Question: I have used viewpager for showing the data of per month. and I want to change the title of collapsing toolbar accroding to change in viewpager's page.
Collapsing toolbar title only changes when scrolling up the toolbar.

my layout
'''
<android.support.design.widget.CoordinatorLayout xmlns:android="http://schemas.android.com/apk/res/android"
xmlns:app="http://schemas.android.com/apk/res-auto"
android:layout_width="match_parent"
android:layout_height="match_parent">
<android.support.v4.widget.NestedScrollView
android:layout_width="match_parent"
android:layout_height="match_parent"
app:layout_behavior="@string/appbar_scrolling_view_behavior">
<LinearLayout
android:layout_width="match_parent"
android:layout_height="match_parent"
android:orientation="vertical">
<android.support.v4.view.ViewPager
android:id="@+id/view_pager"
android:layout_width="match_parent"
android:layout_height="@dimen/activity_history_view_pager_height" />
</LinearLayout>
</android.support.v4.widget.NestedScrollView>
<android.support.design.widget.AppBarLayout
android:id="@+id/my_layout"
android:layout_width="match_parent"
android:layout_height="wrap_content"
android:layout_alignParentTop="true">
<android.support.design.widget.CollapsingToolbarLayout
android:id="@+id/collapsing_toolbar"
android:layout_width="match_parent"
android:layout_height="@dimen/activity_history_collapsing_toolbar_height"
android:fitsSystemWindows="true"
app:contentScrim="?attr/colorPrimary"
app:layout_scrollFlags="scroll|exitUntilCollapsed">
<android.support.v7.widget.Toolbar
android:id="@+id/toolbar_flexible_space"
android:layout_width="match_parent"
android:layout_height="?attr/actionBarSize"
android:background="?attr/colorPrimary"
android:fitsSystemWindows="true"
android:minHeight="?attr/actionBarSize"
app:layout_collapseMode="pin"
app:popupTheme="@style/ThemeOverlay.AppCompat.Light"
app:theme="@style/ThemeOverlay.AppCompat.Light" />
</android.support.design.widget.CollapsingToolbarLayout>
<TextView
android:id="@+id/txt_year"
android:layout_width="wrap_content"
android:layout_height="wrap_content"
android:layout_marginLeft="@dimen/activity_history_margin_left"
android:layout_marginStart="@dimen/activity_history_margin_left"
android:text="@string/activity_history_year"
android:textColor="@color/white"
android:textSize="@dimen/activity_history_text_size" />
<RelativeLayout
android:layout_width="match_parent"
android:layout_height="wrap_content"
android:layout_marginBottom="@dimen/activity_history_margin_bottom"
android:orientation="vertical"
app:layout_scrollFlags="scroll">
<LinearLayout
android:layout_width="wrap_content"
android:layout_height="wrap_content"
android:layout_alignParentEnd="true"
android:layout_alignParentRight="true"
android:layout_marginEnd="@dimen/activity_history_margin_right"
android:layout_marginRight="@dimen/activity_history_margin_right"
android:orientation="horizontal">
<ImageView
android:id="@+id/img_leftBackArrow"
android:layout_width="@dimen/activity_history_arrow_size"
android:layout_height="@dimen/activity_history_arrow_size"
android:contentDescription="@string/content_description"
android:src="@drawable/previous_arrow" />
<ImageView
android:id="@+id/img_rightBackArrow"
android:layout_width="@dimen/activity_history_arrow_size"
android:layout_height="@dimen/activity_history_arrow_size"
android:layout_marginLeft="@dimen/activity_history_arrow_size"
android:layout_marginStart="@dimen/activity_history_arrow_size"
android:contentDescription="@string/content_description"
android:src="@drawable/next_arrow" />
</LinearLayout>
</RelativeLayout>
</android.support.design.widget.AppBarLayout>
</android.support.design.widget.CoordinatorLayout>
'''
In Activity
'''
/**
* Lists History of the Tasks and it's status on the basis of Date
*/
public class HistoryActivity extends BaseActivity implements ViewPager.OnPageChangeListener {
@InjectView(R.id.toolbar_flexible_space)
Toolbar toolbar;
@InjectView(R.id.collapsing_toolbar)
CollapsingToolbarLayout mCollapsingToolbar;
@InjectView(R.id.view_pager)
ViewPager viewPager;
@InjectView(R.id.txt_year)
TextView txtYear;
int viewPagerSize = 0;
ArrayList<String> taskAddedMonths;
@OnClick({R.id.img_leftBackArrow, R.id.img_rightBackArrow})
public void onClick(View v) {
switch (v.getId()) {
case R.id.img_rightBackArrow:
moveForward();
break;
case R.id.img_leftBackArrow:
moveBackWard();
break;
}
}
/**
* move view pager page as accroding to clicking on backword arrow.
*/
private void moveBackWard() {
int currentPosition = viewPager.getCurrentItem();
if (currentPosition > 0) {
int nextPosition = currentPosition - 1;
viewPager.setCurrentItem(nextPosition);
mCollapsingToolbar.setTitle(getCollapsingToolbarTitle(taskAddedMonths.get(nextPosition)));
}
}
/**
* move view pager page as according to clicking on forward arrow.
*/
private void moveForward() {
int currentPosition = viewPager.getCurrentItem();
if (currentPosition < viewPagerSize-1) {
int nextPosition = currentPosition + 1;
if (viewPagerSize == 1) {
//do nothing
} else {
viewPager.setCurrentItem(currentPosition + 1);
mCollapsingToolbar.setTitle(getCollapsingToolbarTitle(taskAddedMonths.get(nextPosition)));
}
}
}
@Override
protected void onCreate(Bundle savedInstanceState) {
super.onCreate(savedInstanceState);
taskAddedMonths = DatabaseManager.getInstance(HistoryActivity.this).getAllMonths();
viewPagerSize = taskAddedMonths.size();
mCollapsingToolbar.setTitle(getCollapsingToolbarTitle(taskAddedMonths.get(0)));
mCollapsingToolbar.setExpandedTitleColor(Color.WHITE);
toolbar.setNavigationIcon(ContextCompat.getDrawable(this, R.drawable.ic_backarrow));
viewPager.setAdapter(new ViewPagerAdapter(HistoryActivity.this, DatabaseManager.getInstance(HistoryActivity.this).getAllMonths()));
viewPager.addOnPageChangeListener(this);
}
@Override
public int getLayoutId() {
return R.layout.activity_history;
}
@Override
public Toolbar getToolbar() {
return toolbar;
}
@Override
public boolean onCreateOptionsMenu(Menu menu) {
// Inflate the menu; this adds items to the action bar if it is present.
getMenuInflater().inflate(R.menu.menu_history, menu);
return true;
}
@Override
public boolean onOptionsItemSelected(MenuItem item) {
// Handle action bar item clicks here. The action bar will
// automatically handle clicks on the Home/Up button, so long
// as you specify a parent activity in AndroidManifest.xml.
int id = item.getItemId();
//noinspection SimplifiableIfStatement
if (id == android.R.id.home) {
onBackPressed();
}
return super.onOptionsItemSelected(item);
}
/**
* get the name of month with concatenating History as like this{May History};
*
* @param month
* @return
*/
private String getCollapsingToolbarTitle(String month) {
return month + " " + "History";
}
@Override
public void onPageScrolled(int position, float positionOffset, int positionOffsetPixels) {
}
@Override
public void onPageSelected(int position) {
/******************* what i have done*******************/
//change the title of collapsing toolbar accroding to change in page of viewpager
mCollapsingToolbar.setTitle(getCollapsingToolbarTitle(taskAddedMonths.get(position)));
}
@Override
public void onPageScrollStateChanged(int state) {
}
}
'''
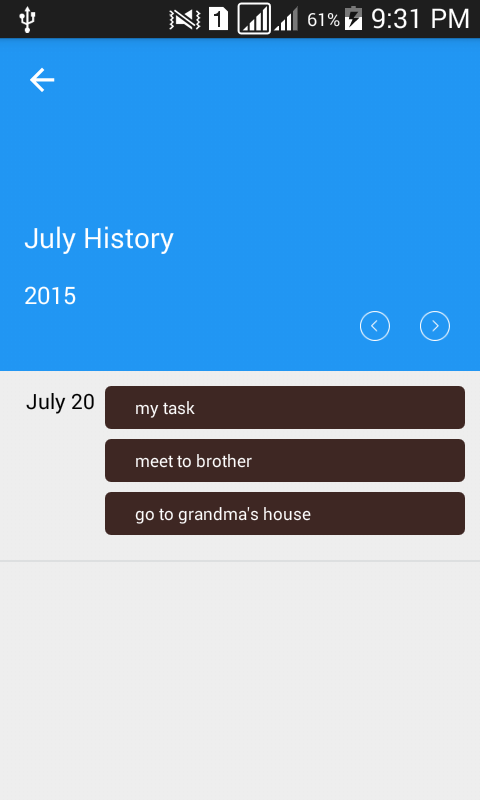
Answer: This was a <URL> that should be fixed in the 'v22.2.1' release of the design library.